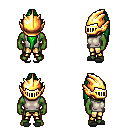
a pixel art fantasy rpg character, male body template, orc, green skin, white sleeveless shirt, gold greaves, green extra-long topknot hairstyle, gold helm, gray slippers, four views (front, back, left, right), 2x2 character sprite sheet, small pixel art, hard edges, no anti-aliasing